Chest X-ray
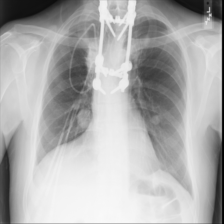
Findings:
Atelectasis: negative
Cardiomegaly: negative
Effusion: positive
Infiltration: negative
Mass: negative
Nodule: positive
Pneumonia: negative
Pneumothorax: negative
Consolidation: negative
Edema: negative
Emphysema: negative
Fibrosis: negative
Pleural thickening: negative
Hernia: negative